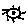
Label: sun